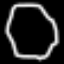
Label: octagon